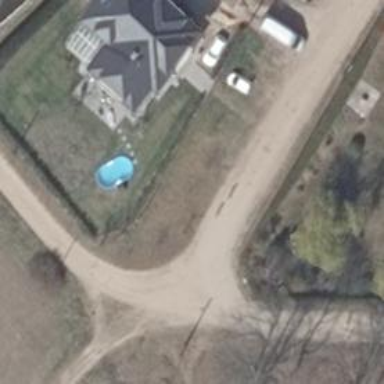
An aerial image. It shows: Residential road.